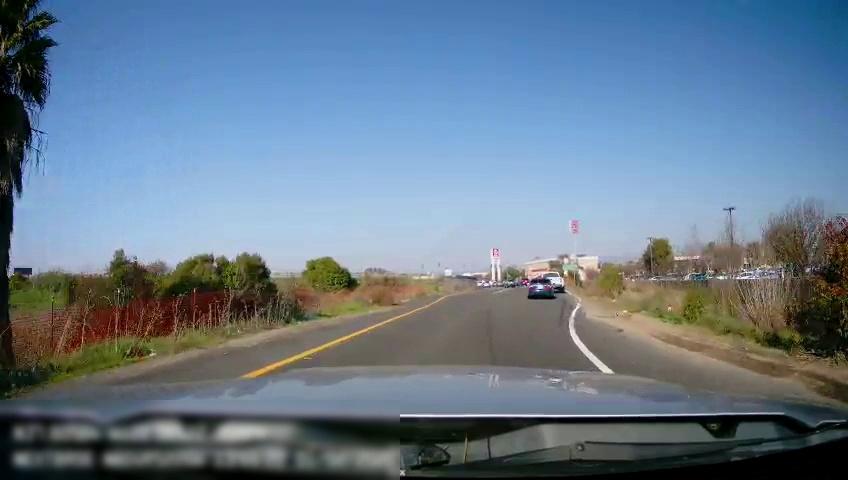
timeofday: Day
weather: Sunny
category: Drivable Space
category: Vehicles | Car
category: Vehicles | Truck
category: Lanes | Alternate Lane
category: Lanes | Alternate Lane